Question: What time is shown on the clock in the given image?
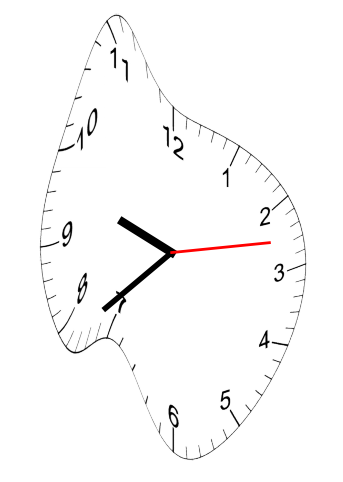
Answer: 09:38:13